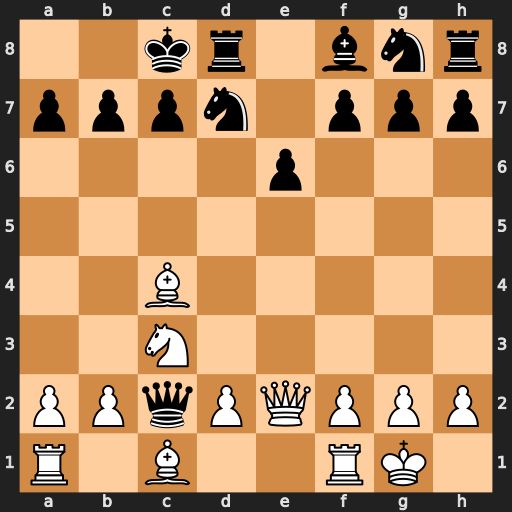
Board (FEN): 2kr1bnr/pppn1ppp/4p3/8/2B5/2N5/PPqPQPPP/R1B2RK1
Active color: w
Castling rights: -
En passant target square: -
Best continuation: Bd3 Qxd3 Qxd3